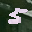
Label: 5